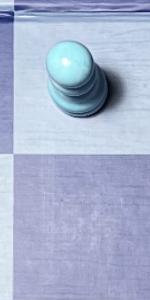
Label: Empty